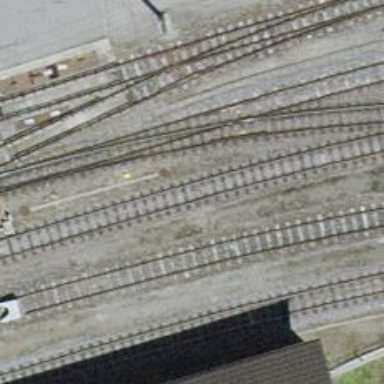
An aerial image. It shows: Narrow-gauge railway with single track. The railway is electrified with contact line.